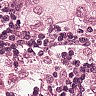
Metastatic tissue present: yes